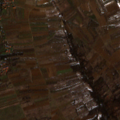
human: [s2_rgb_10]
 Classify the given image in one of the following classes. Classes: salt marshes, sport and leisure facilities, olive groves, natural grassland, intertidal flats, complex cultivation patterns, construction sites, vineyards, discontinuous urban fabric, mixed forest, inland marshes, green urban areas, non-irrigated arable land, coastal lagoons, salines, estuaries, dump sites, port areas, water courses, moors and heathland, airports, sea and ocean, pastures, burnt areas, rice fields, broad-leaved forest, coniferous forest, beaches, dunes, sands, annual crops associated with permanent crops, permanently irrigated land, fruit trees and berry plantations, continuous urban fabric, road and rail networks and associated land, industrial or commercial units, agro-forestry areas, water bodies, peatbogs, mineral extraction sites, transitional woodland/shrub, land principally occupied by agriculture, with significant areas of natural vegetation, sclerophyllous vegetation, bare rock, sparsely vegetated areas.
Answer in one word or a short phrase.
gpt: discontinuous urban fabric, fruit trees and berry plantations, land principally occupied by agriculture, with significant areas of natural vegetation, broad-leaved forest